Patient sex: F
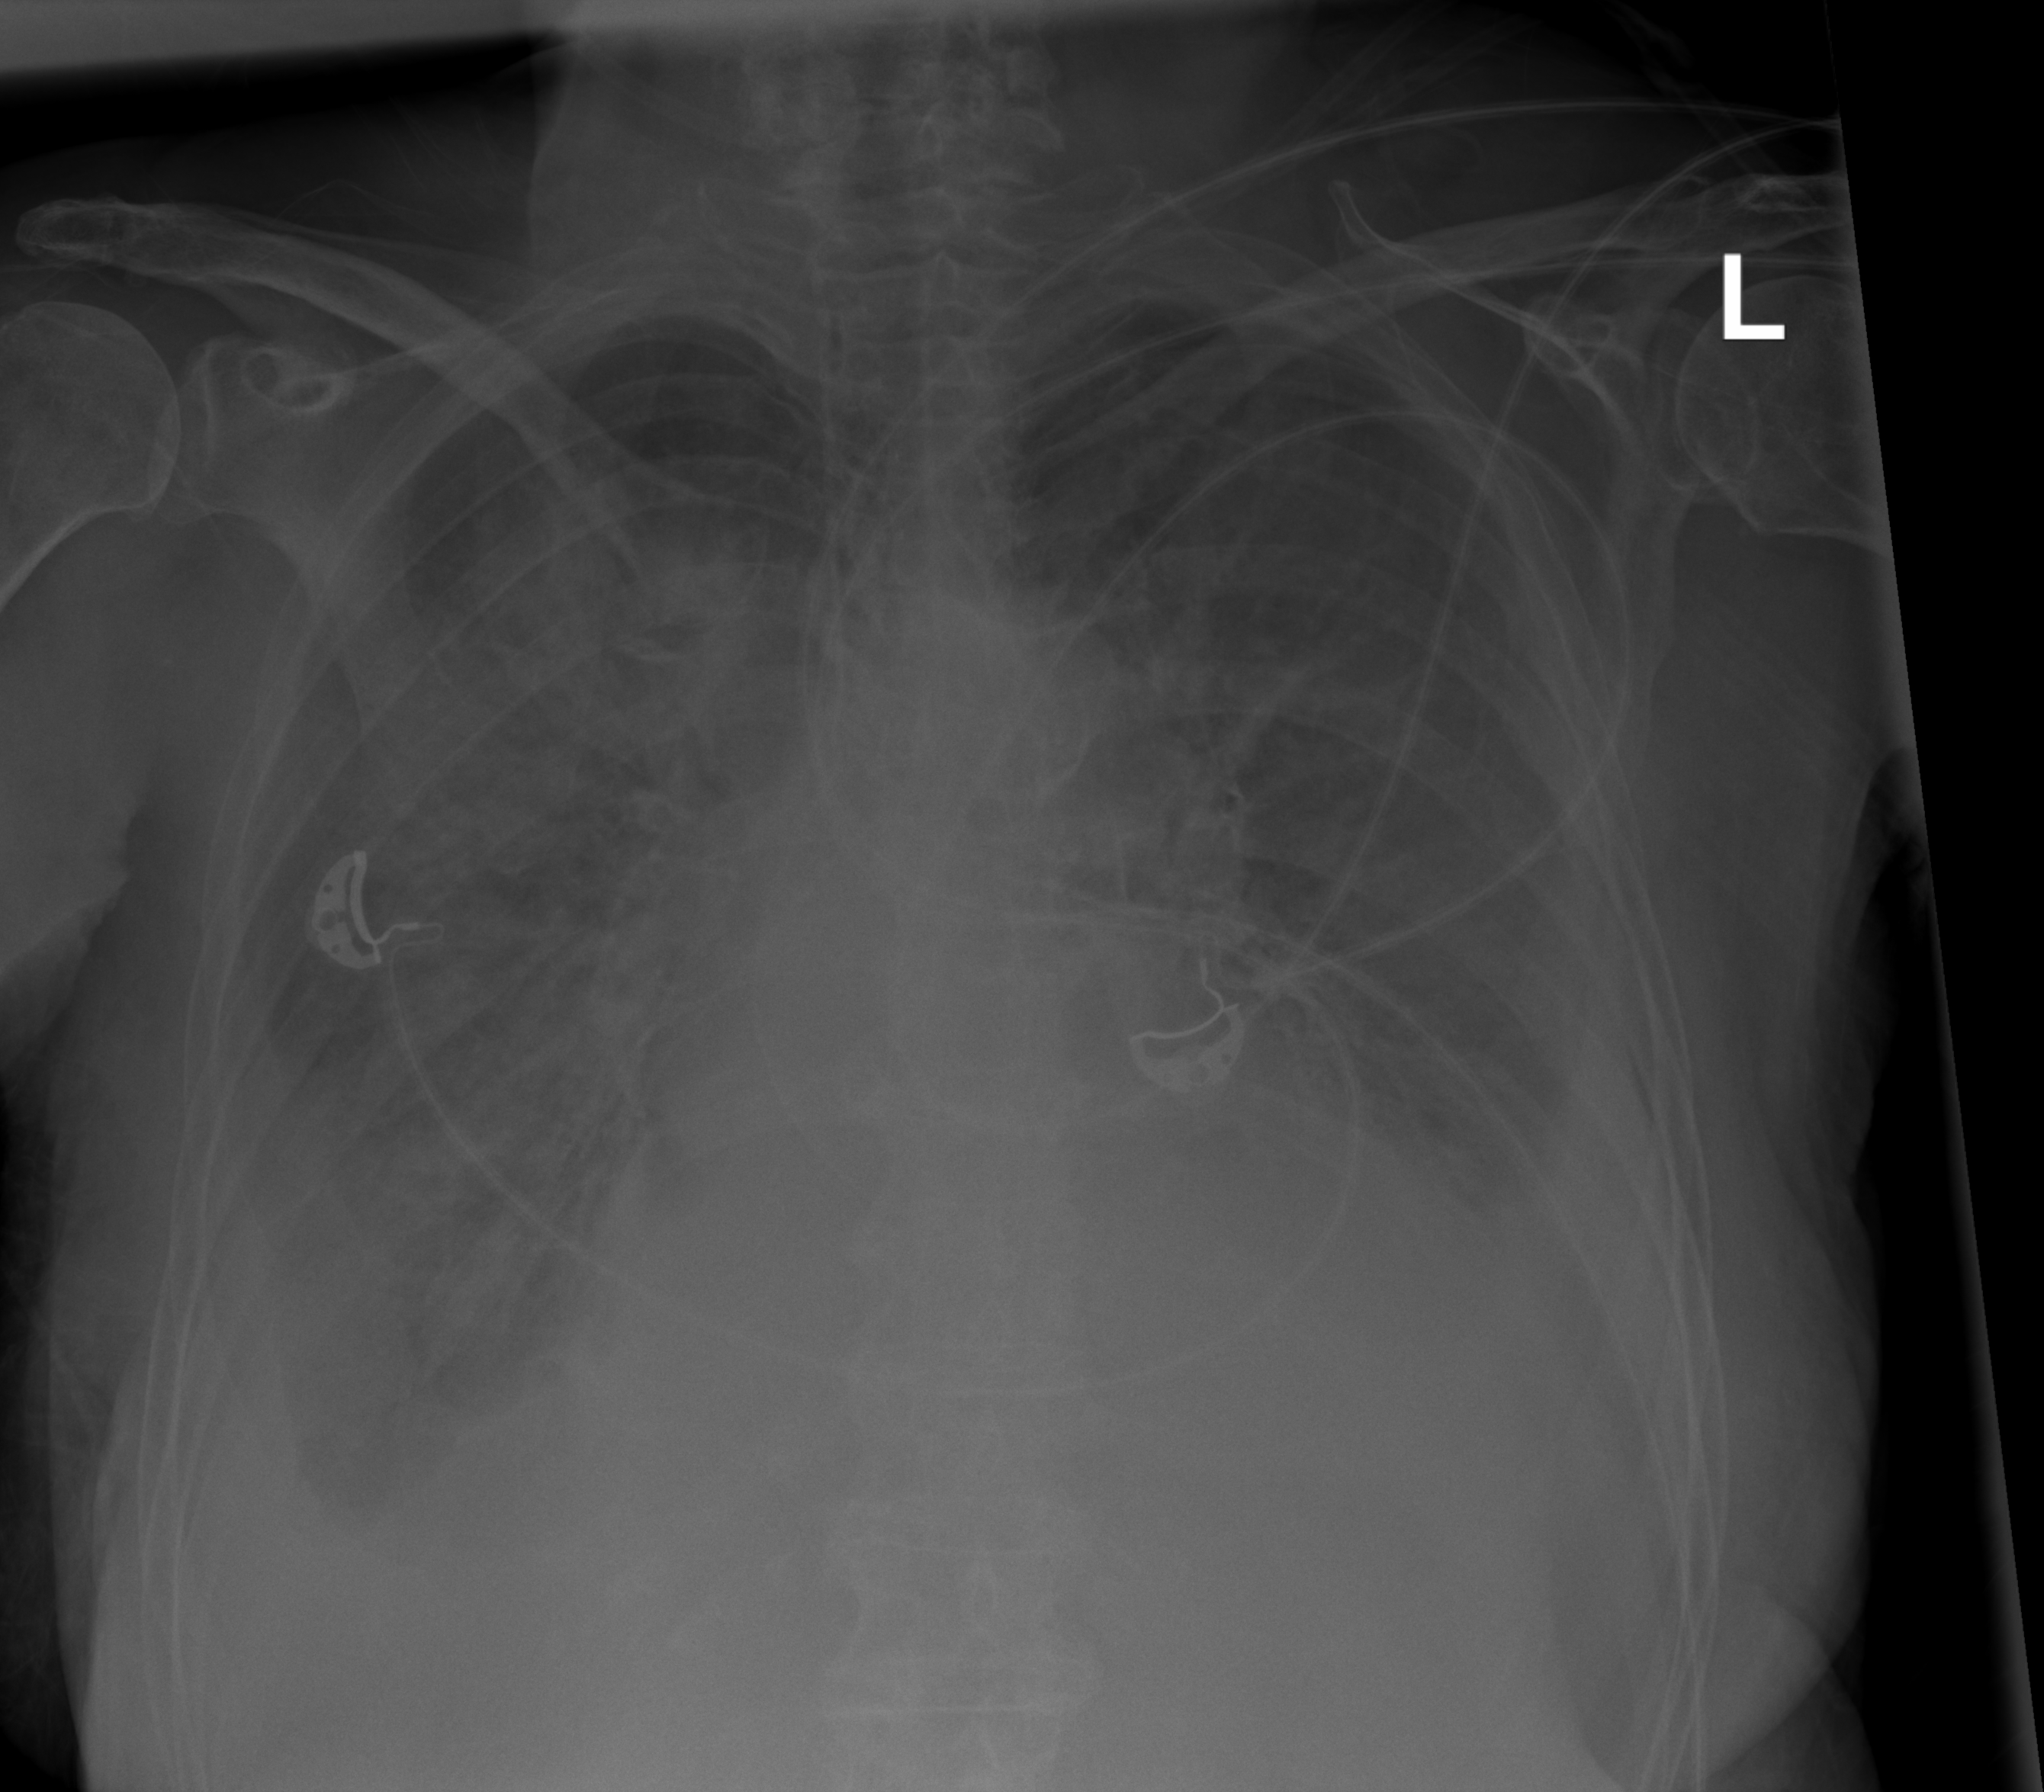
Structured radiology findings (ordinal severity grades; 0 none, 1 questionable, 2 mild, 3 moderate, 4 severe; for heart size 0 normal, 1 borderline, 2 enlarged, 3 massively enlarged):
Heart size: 2
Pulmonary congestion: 2
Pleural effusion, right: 3
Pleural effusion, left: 3
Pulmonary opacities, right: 2
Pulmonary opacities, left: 0
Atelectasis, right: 3
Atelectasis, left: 3